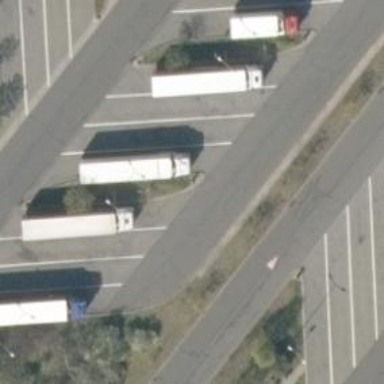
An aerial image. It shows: Asphalt parking aisle road.